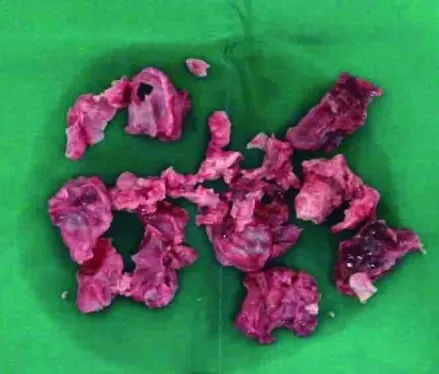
The gross examinations of specimen removed from LV apex showed thrombus with multiple fragments of deep reddish blood clot-like material.
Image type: radiology (ct)